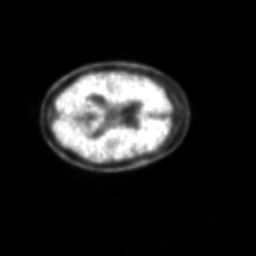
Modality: PET
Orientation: axial
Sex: female
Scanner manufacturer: siemens